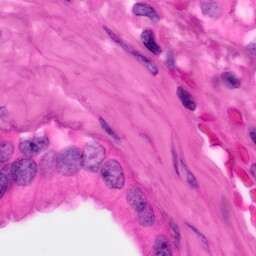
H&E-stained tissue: Pancreatic